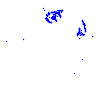
Particle: electron